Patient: sex M, age 68
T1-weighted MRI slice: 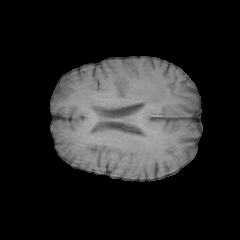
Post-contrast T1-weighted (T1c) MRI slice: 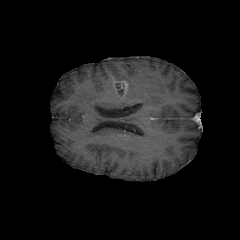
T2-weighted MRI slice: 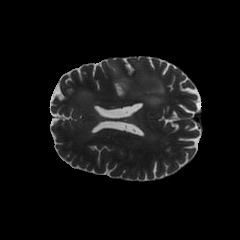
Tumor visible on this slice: yes
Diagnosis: Glioblastoma, IDH-wildtype
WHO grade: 4